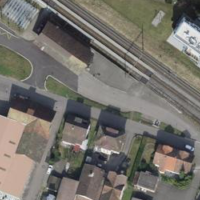
EUNIS habitat code: 57
Species observed at this site:
Salvia pratensis